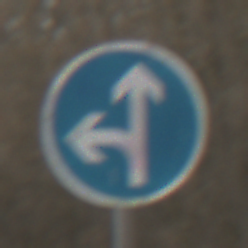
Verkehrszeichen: VorgeschriebeneFahrtrichtungGeradeausOderLinks
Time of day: MorningAfternoon
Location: Outdoor (Nature)
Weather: PartlyCloudy
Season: Winter
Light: Natural